高一 · 代数
若函数 $y=\log _{a} x(a>0$, 且 $a \neq 1)$ 的图象如图所示, 则下列函数与其图象相符的是 ( )

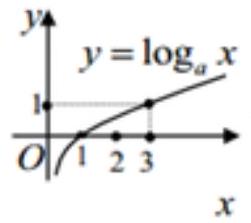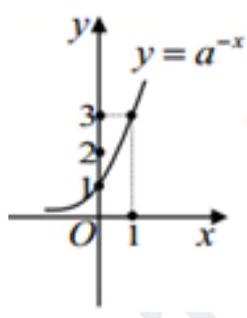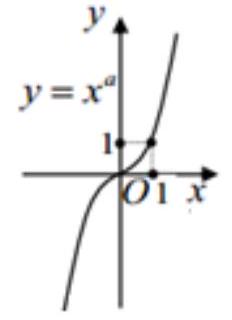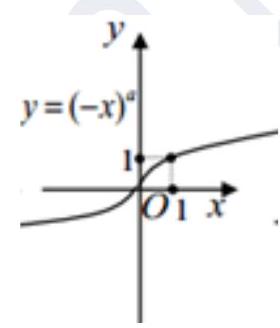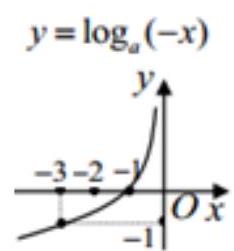
A.

B.

C.

D.

答案: B
解析:

由函数 $y=\log _{a} x(a>0$, 且 $a \neq 1)$ 的图象可知, 函数 $a=3$, 则下图中对于选项 A, $y=3^{-x}$ 是减函数, 所以 $\mathrm{A}$ 错误; 对于选项 B, $y=x^{3}$ 的图象是正确的; 对 C, $y=(-x)^{a}=-x^{3}$ 是减函数, 故 C 错; 对 D, 函数 $y=\log _{3}(-x)$ 是减函数, 故 D 错误。

故选 B